Interaction volume radius: 5 \u00c5
Interaction volume height: 20 \u00c5
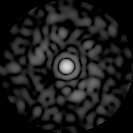
Disorder parameter: 0.8175